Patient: sex F, age 68
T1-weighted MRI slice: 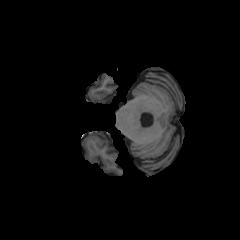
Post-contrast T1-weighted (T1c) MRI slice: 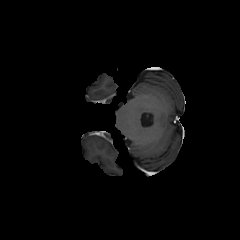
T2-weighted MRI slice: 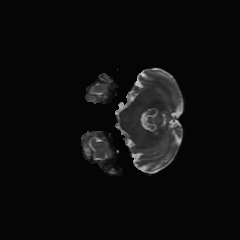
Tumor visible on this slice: no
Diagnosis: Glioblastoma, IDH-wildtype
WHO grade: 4